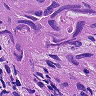
Metastatic tissue present: yes